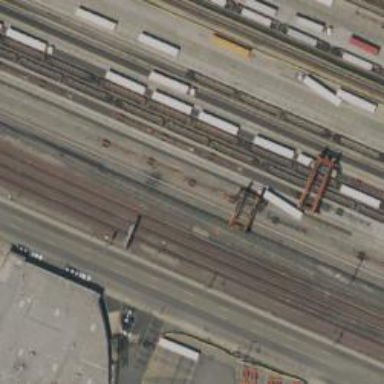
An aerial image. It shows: Railway signal.